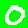
Digit: 0